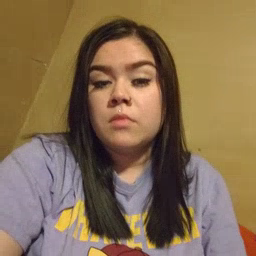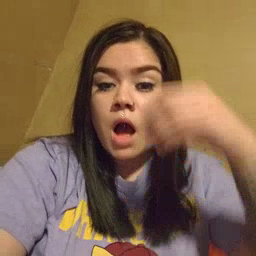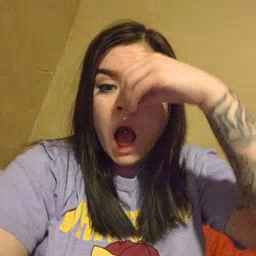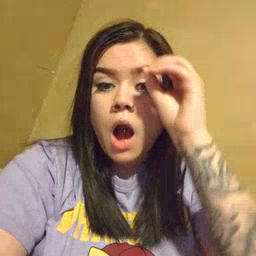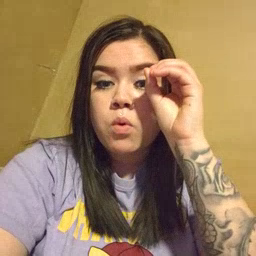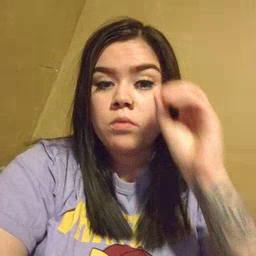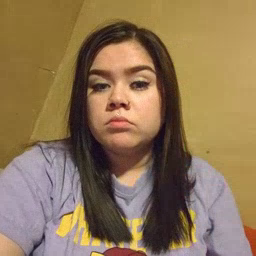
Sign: owl